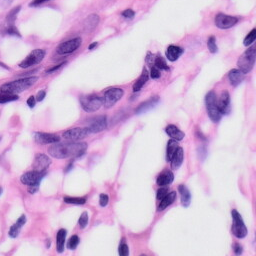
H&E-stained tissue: Skin